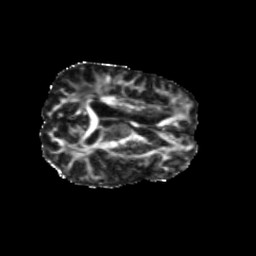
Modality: FA
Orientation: axial
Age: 50
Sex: female
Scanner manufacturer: siemens
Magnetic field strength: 3 T
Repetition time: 5.25 s
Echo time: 0.08 s